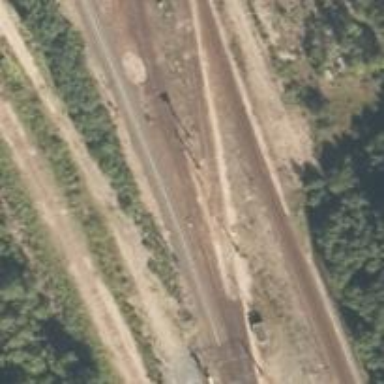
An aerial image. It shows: Railway signal.